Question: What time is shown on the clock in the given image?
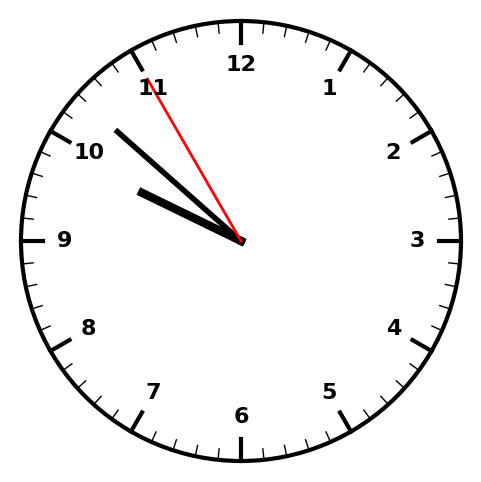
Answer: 09:51:55